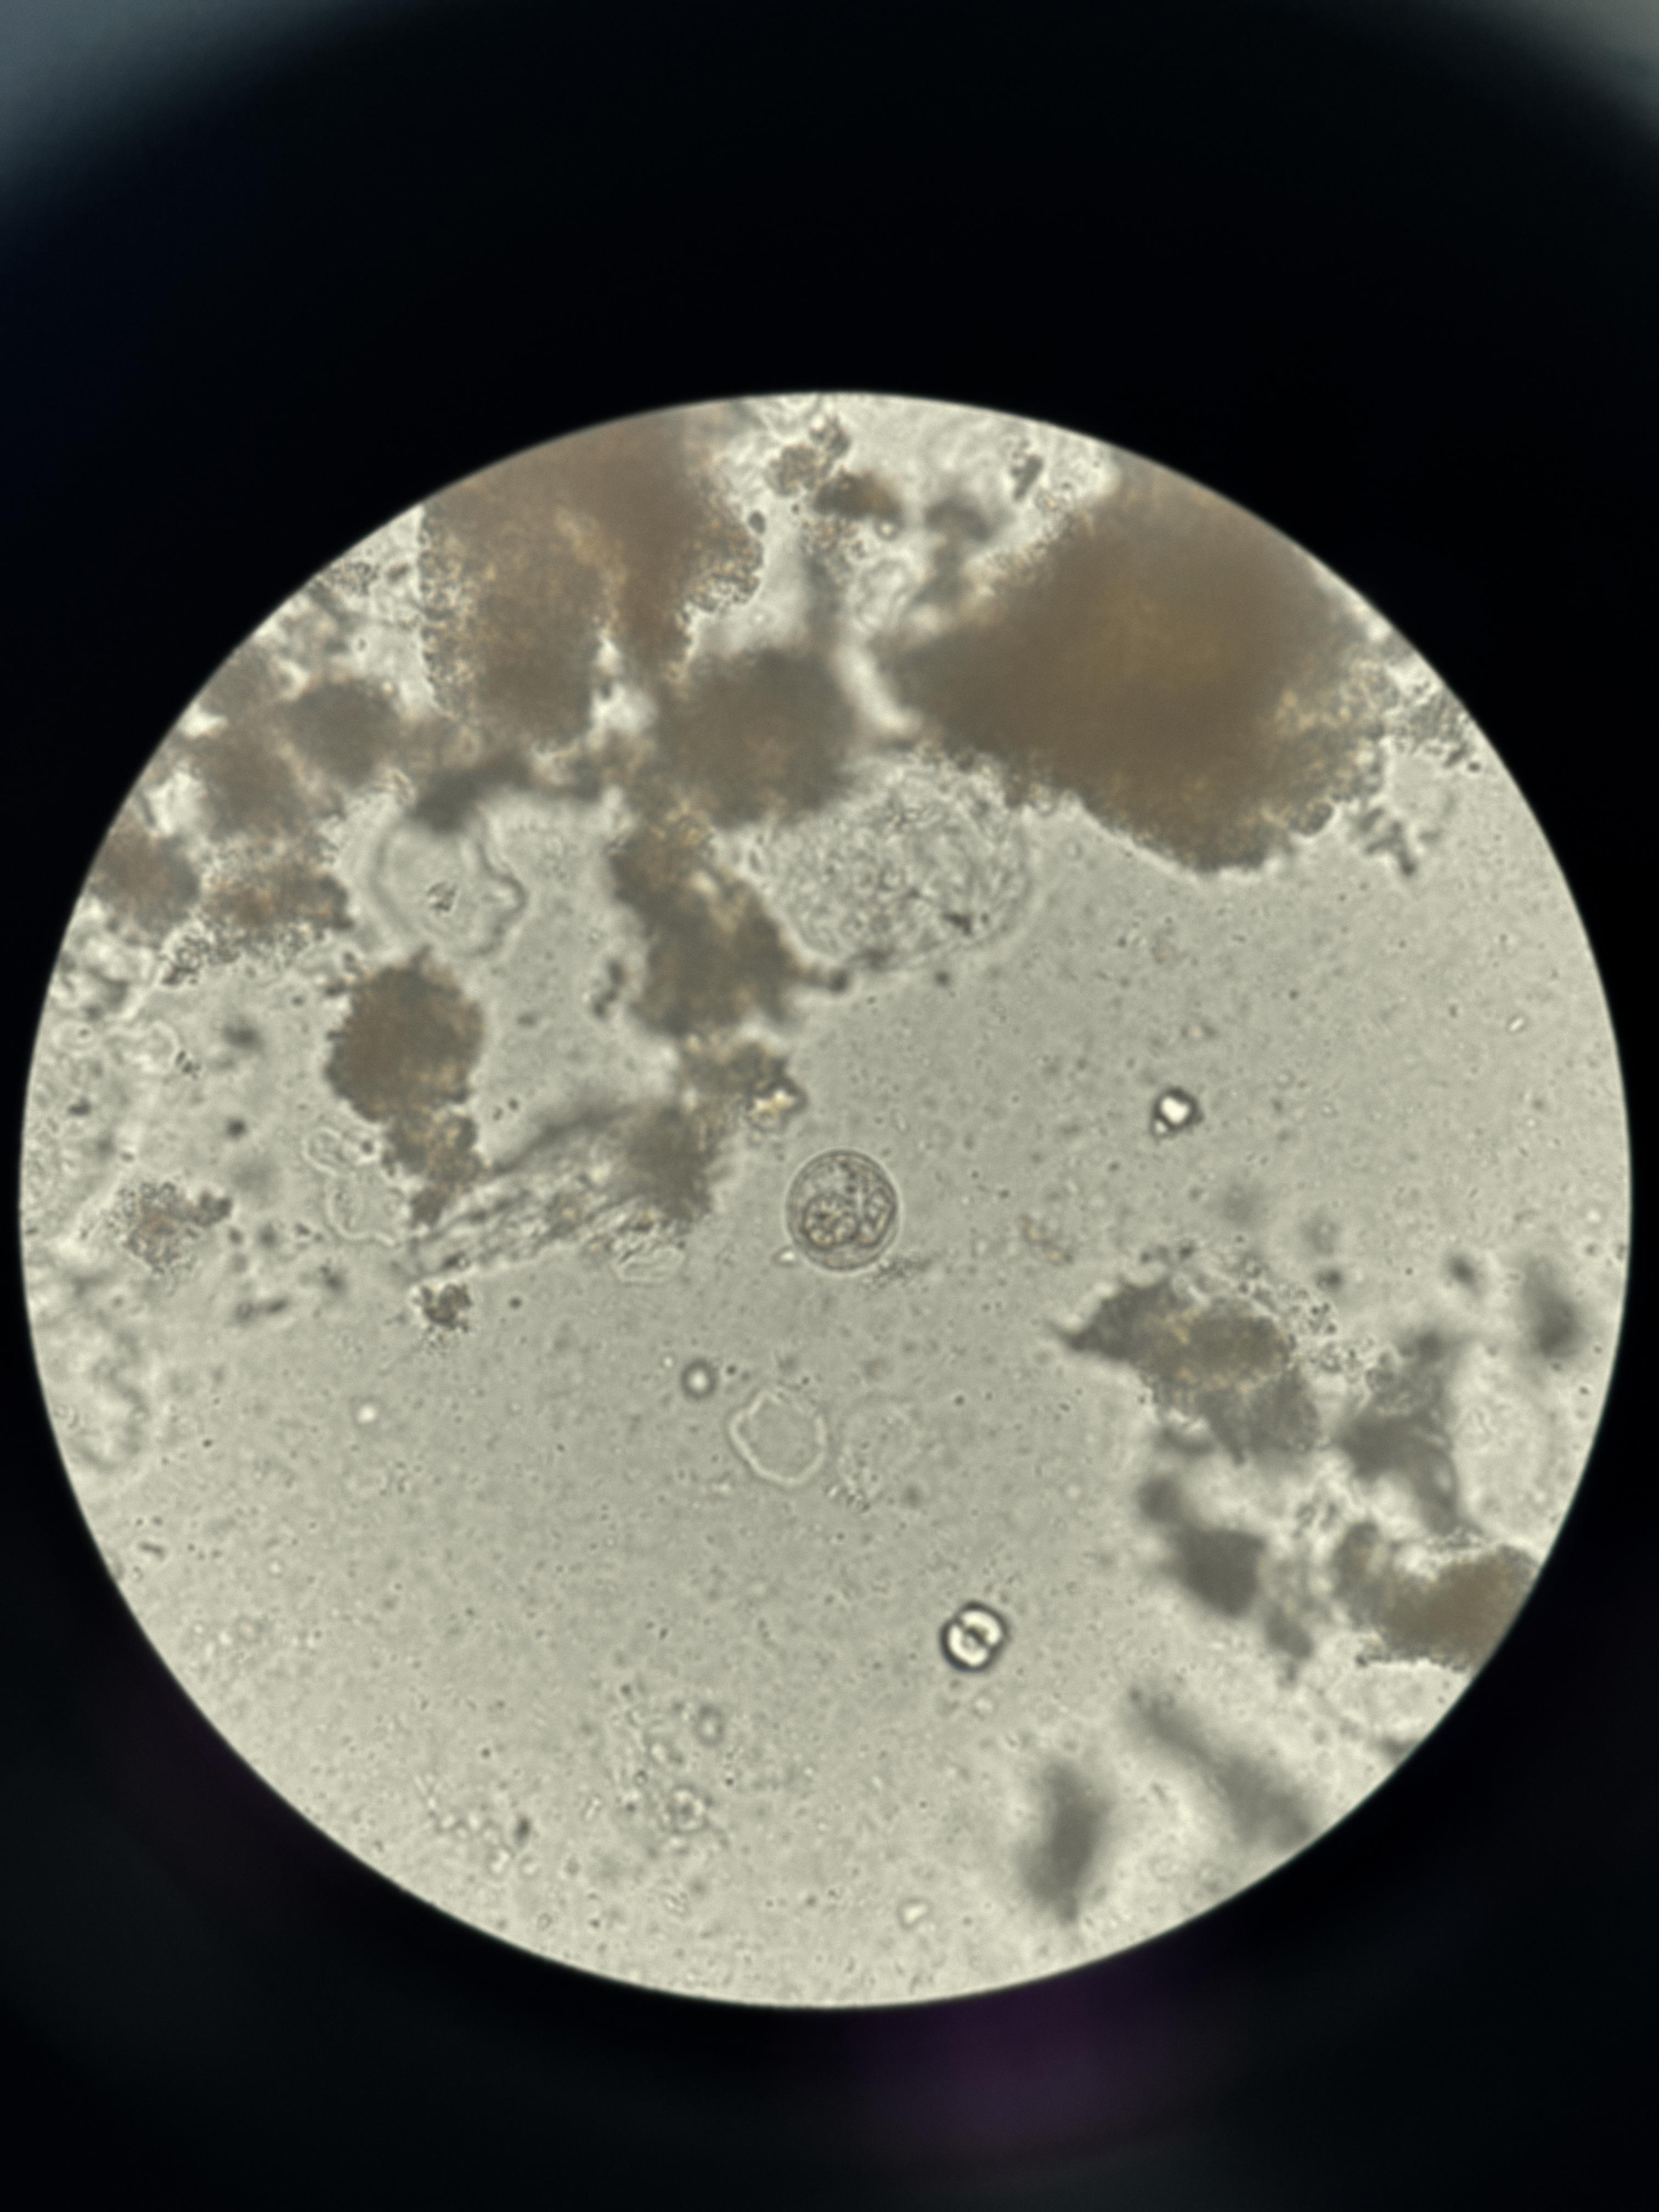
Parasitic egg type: Hymenolepis nana